Interaction volume radius: 10 \u00c5
Interaction volume height: 15 \u00c5
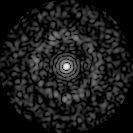
Disorder parameter: 0.8375